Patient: sex M, age 48
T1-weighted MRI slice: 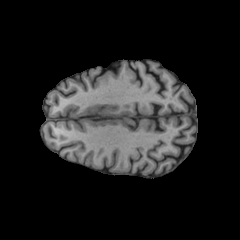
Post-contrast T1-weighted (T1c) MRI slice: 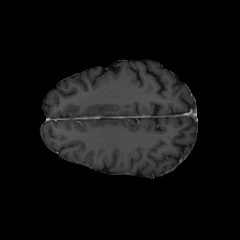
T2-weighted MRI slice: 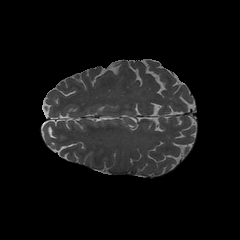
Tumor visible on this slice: no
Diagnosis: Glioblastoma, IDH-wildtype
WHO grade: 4